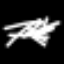
Label: fork